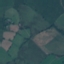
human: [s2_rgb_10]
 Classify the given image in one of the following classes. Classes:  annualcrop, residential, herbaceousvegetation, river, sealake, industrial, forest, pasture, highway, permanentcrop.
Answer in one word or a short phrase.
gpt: Pasture